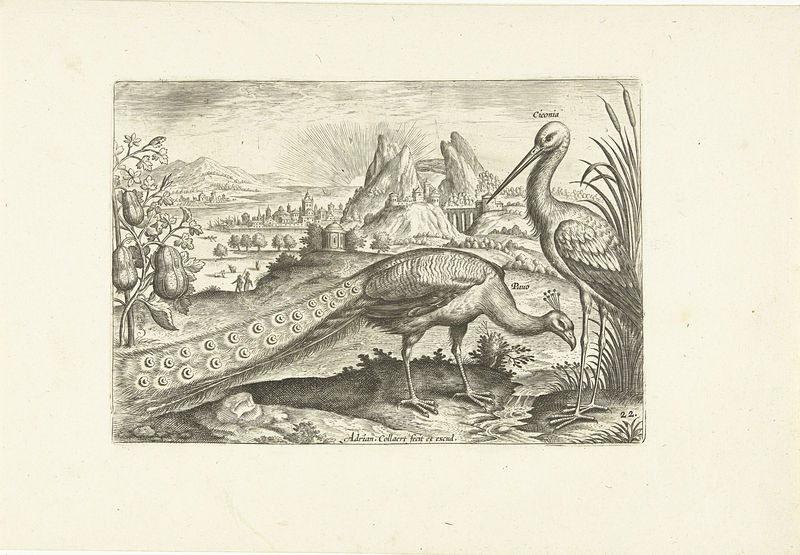
Titel: Twee vogels in een landschap
Künstler: Adriaen Collaert
Standort: Amsterdam
Institution: Rijksmuseum
Schlagwörter: crown, feathers, people, white, black, flowers, print, plant, fruit, sky, tree, hills, landscape, mountain, mountains, nature, sea, water, german, horizon, sun, trees, village, eyes, feet, reeds, river, stream, plants, drawing, black and white, bird, etching, peacock, sketch, tail, birds, pen, bridge, town, sunlight, city, leaves, ink, buildings, engraving, pencil, bush, shadows, beak, european, vegetable, stork, fig, waterfowl, gourds, ibis, skerch, bish, cattails, quail, pauw